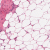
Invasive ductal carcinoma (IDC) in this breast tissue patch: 0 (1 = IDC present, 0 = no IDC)